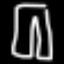
Label: pants